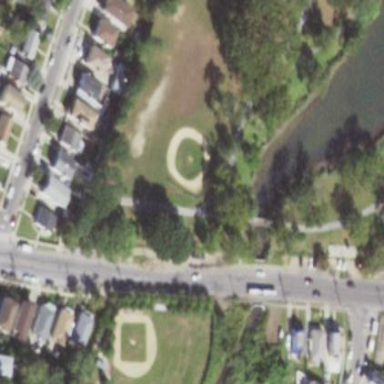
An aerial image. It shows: Baseball pitch for leisure and sports activities.